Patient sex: F
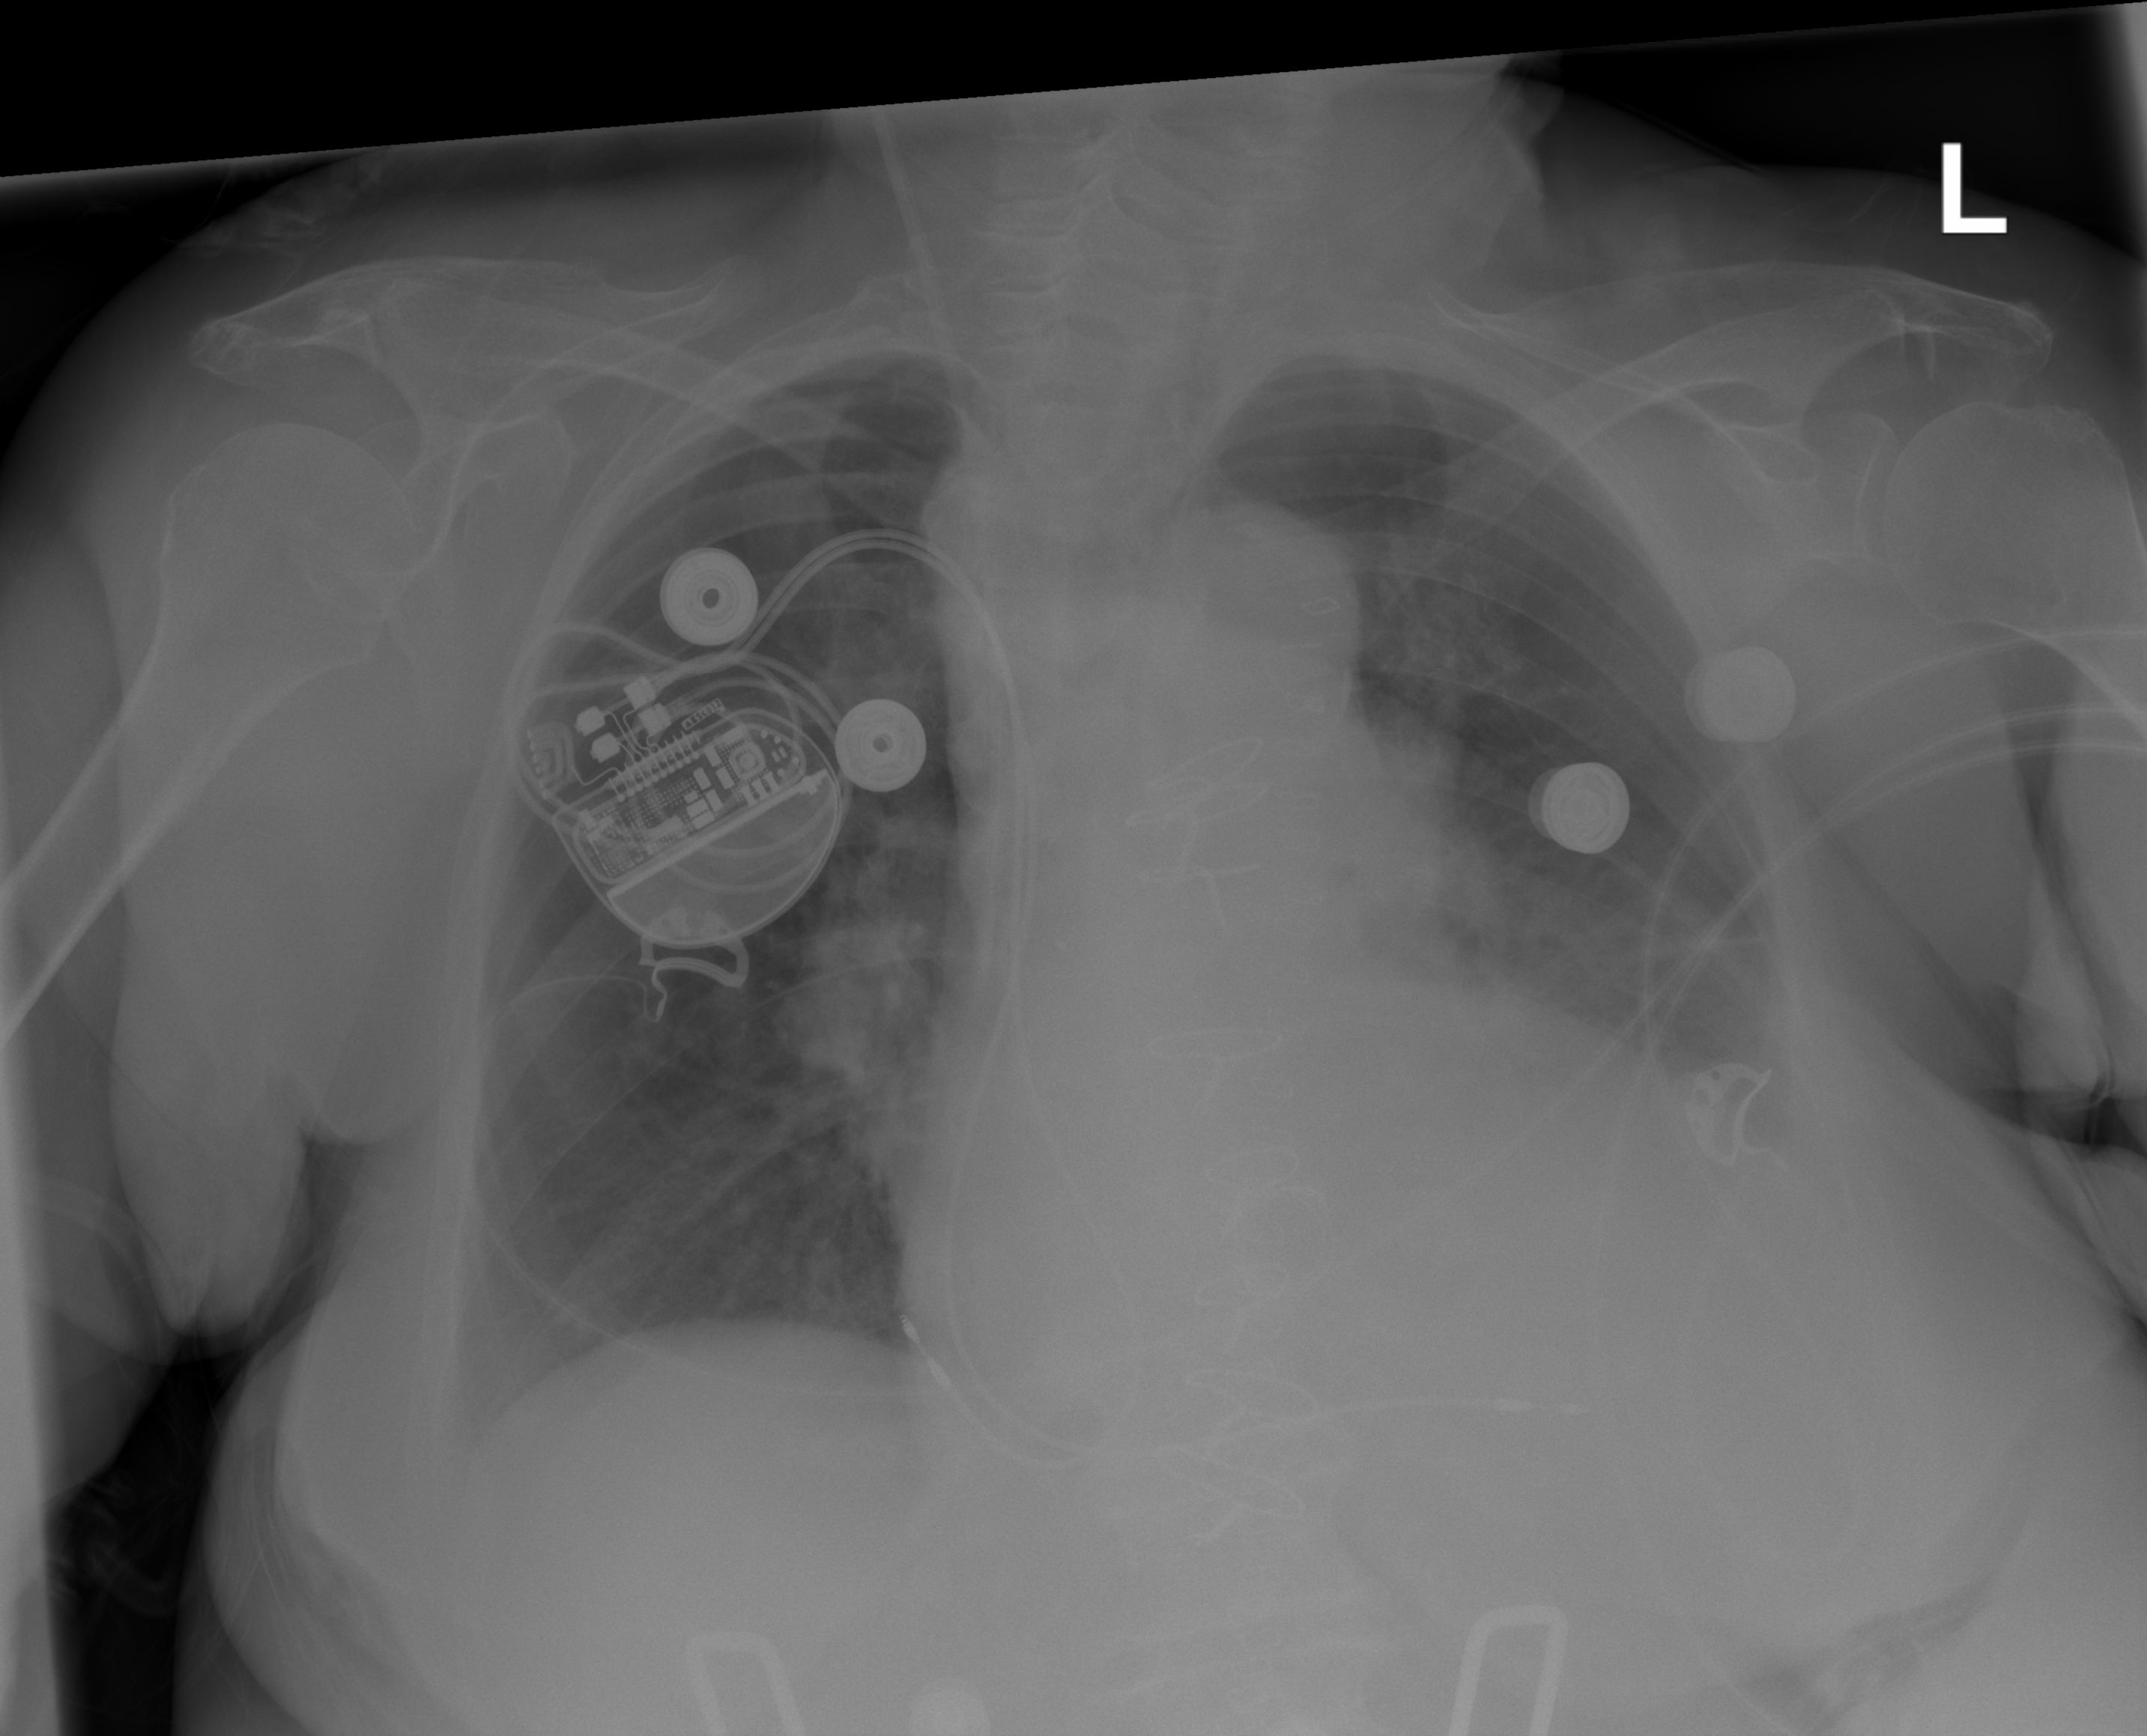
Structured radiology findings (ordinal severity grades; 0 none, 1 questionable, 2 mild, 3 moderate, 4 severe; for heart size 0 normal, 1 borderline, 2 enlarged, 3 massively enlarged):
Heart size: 2
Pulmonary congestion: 2
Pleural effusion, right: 0
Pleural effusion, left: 2
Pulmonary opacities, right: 2
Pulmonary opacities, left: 2
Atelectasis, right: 2
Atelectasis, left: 2